Question:
I want to add these entries dynamically row by row in TableLayoutPanel in Windows Form in c#
How can I do that?
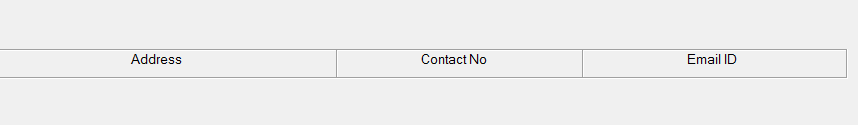
Answer: Try the below code,
'''
// TableLayoutPanel Initialization
TableLayoutPanel panel = new TableLayoutPanel();
panel.ColumnCount = 3;
panel.RowCount = 1;
panel.ColumnStyles.Add(new ColumnStyle(SizeType.Percent, 40F));
panel.ColumnStyles.Add(new ColumnStyle(SizeType.Percent, 30F));
panel.ColumnStyles.Add(new ColumnStyle(SizeType.Percent, 30F));
panel.RowStyles.Add(new RowStyle(SizeType.Absolute, 50F));
panel.Controls.Add(new Label() { Text = "Address" }, 1, 0);
panel.Controls.Add(new Label() { Text = "Contact No" }, 2, 0);
panel.Controls.Add(new Label() { Text = "Email ID" }, 3, 0);
// For Add New Row (Loop this code for add multiple rows)
panel.RowCount = panel.RowCount + 1;
panel.RowStyles.Add(new RowStyle(SizeType.Absolute, 50F));
panel.Controls.Add(new Label() { Text = "Street, City, State" }, 1, panel.RowCount-1);
panel.Controls.Add(new Label() { Text = "888888888888" }, 2, panel.RowCount-1);
panel.Controls.Add(new Label() { Text = "xxxxxxx@gmail.com" }, 3, panel.RowCount-1);
'''